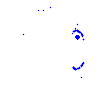
Particle: proton